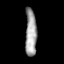
Tissue: prostate
Cell type: T cells
Senescence score: 0.7206
Nuclear area (px): 526
Mean DAPI intensity: 161.034